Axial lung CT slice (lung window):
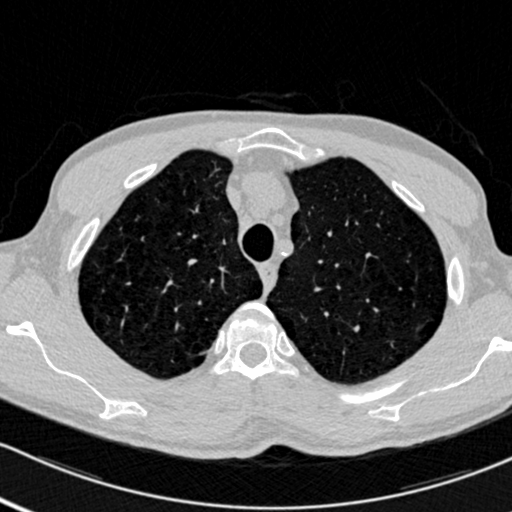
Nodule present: no